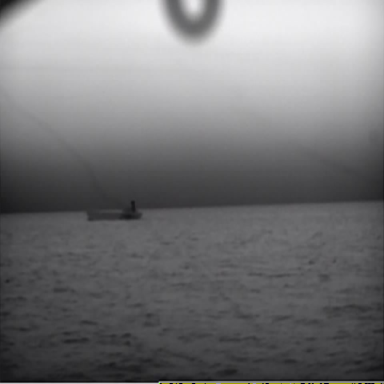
There is a liner in the infrared image.